Field crop: maize
Growth stage: 1
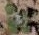
Species: chenopodium